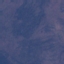
Land use / land cover class: HerbaceousVegetation